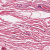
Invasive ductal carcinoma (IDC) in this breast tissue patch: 0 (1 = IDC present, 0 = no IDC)